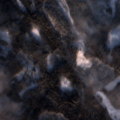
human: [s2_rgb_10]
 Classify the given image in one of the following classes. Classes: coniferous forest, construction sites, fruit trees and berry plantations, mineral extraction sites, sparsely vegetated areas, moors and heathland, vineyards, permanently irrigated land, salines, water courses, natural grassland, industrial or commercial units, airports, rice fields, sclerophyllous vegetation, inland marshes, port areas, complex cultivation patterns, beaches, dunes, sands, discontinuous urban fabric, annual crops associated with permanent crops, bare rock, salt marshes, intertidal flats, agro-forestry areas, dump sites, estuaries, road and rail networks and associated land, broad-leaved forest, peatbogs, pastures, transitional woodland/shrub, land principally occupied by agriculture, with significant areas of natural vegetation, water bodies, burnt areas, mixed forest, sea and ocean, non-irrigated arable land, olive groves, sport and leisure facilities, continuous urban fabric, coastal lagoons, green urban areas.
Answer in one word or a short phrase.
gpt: coniferous forest, mixed forest, transitional woodland/shrub